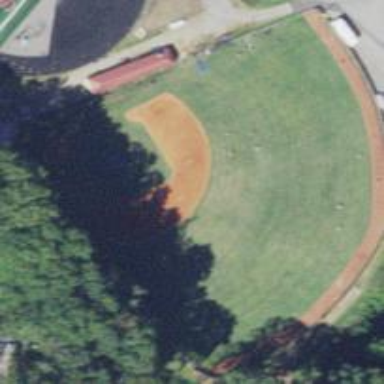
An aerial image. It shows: Baseball pitch for leisure land activities.